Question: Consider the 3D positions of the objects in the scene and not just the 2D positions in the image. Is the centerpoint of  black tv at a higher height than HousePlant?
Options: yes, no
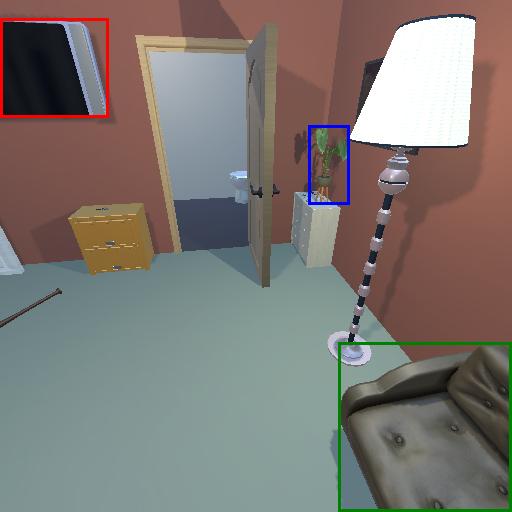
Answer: yes